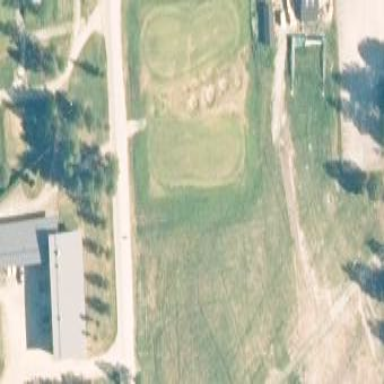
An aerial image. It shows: Golf course.